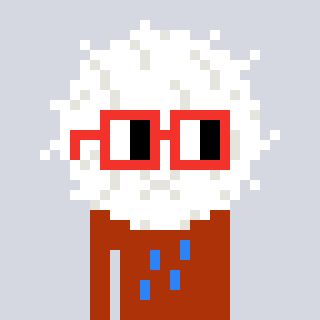
a pixel art character with square red glasses, a cottonball-shaped head and a hotbrown-colored body on a cool background